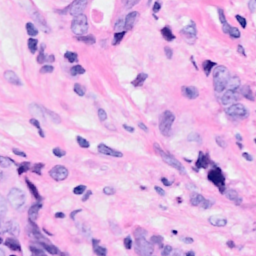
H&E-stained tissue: Breast